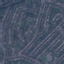
Land use / land cover: Residential